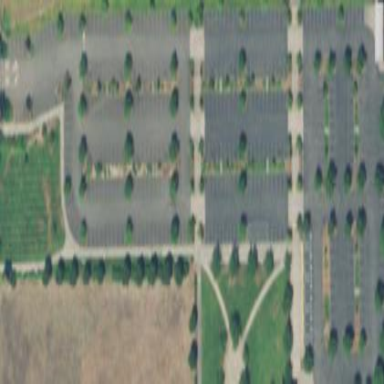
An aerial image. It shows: Parking area.